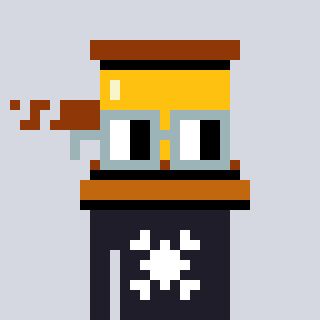
a pixel art character with square dark gray glasses, a gavel-shaped head and a grayscale-colored body on a cool background